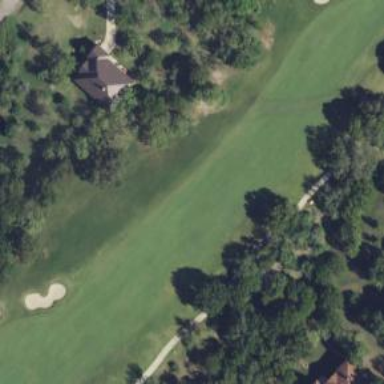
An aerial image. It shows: Grassy golf fairway.